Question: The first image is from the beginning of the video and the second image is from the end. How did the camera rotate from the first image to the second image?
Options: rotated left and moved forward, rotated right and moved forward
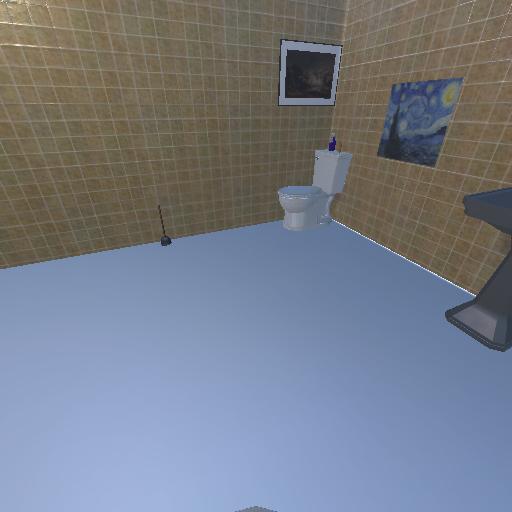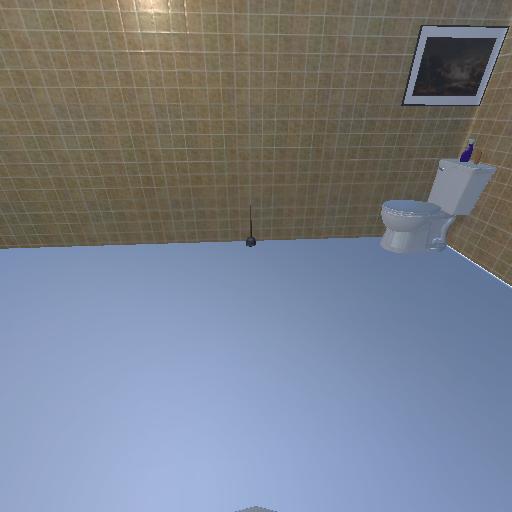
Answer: rotated left and moved forward